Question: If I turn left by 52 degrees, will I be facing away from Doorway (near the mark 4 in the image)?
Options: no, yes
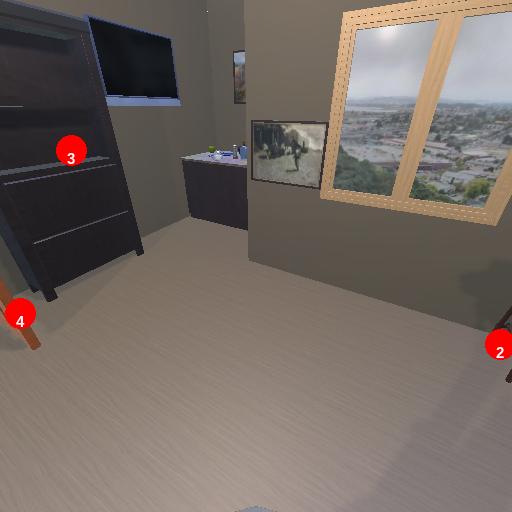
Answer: no